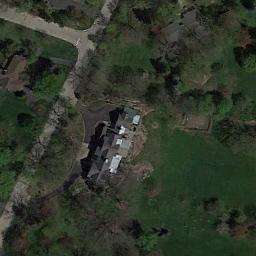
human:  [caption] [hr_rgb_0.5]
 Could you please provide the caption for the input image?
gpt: Many trees are beside the sparse residential .

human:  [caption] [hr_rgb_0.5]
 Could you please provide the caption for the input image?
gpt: Two paths lead to a small black house .

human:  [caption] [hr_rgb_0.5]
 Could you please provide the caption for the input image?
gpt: There are several houses of different sizes and many green trees in the sparse residential area, And two roads .

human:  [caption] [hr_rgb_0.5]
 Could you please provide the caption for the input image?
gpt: The sparse residential is on the grass next to some trees and a road .

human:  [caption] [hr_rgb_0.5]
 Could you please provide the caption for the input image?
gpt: A sparse residential area with some green trees and a building .